Question:
We're learning how do functions work and we found out this language (?) on the selection, we didn't find any documentation, neither on pgadmin's official website... Any help is appreciated!
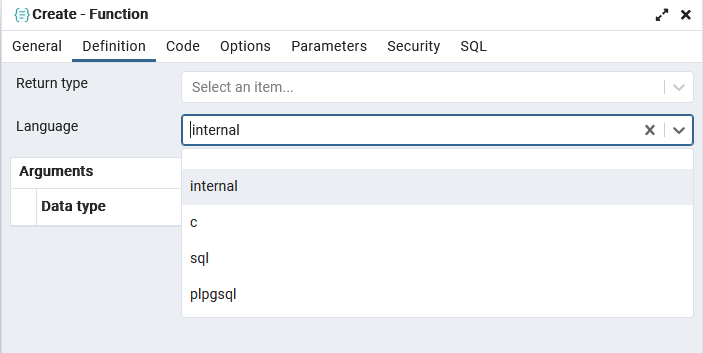
Answer: Don't search the pgadmin4 documentation, but look at the SQL tab of the dialog to see the generated SQL commands. Then refer to the <URL>, it mentions 'internal' as one of the possible languages.
Admittedly, that still doesn't tell you a lot, but when searching the docs for "internal function" you'll find <URL>:
> Internal functions are functions written in C that have been statically linked into the PostgreSQL server. The "body" of the function definition specifies the C-language name of the function, which need not be the same as the name being declared for SQL use.